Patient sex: M
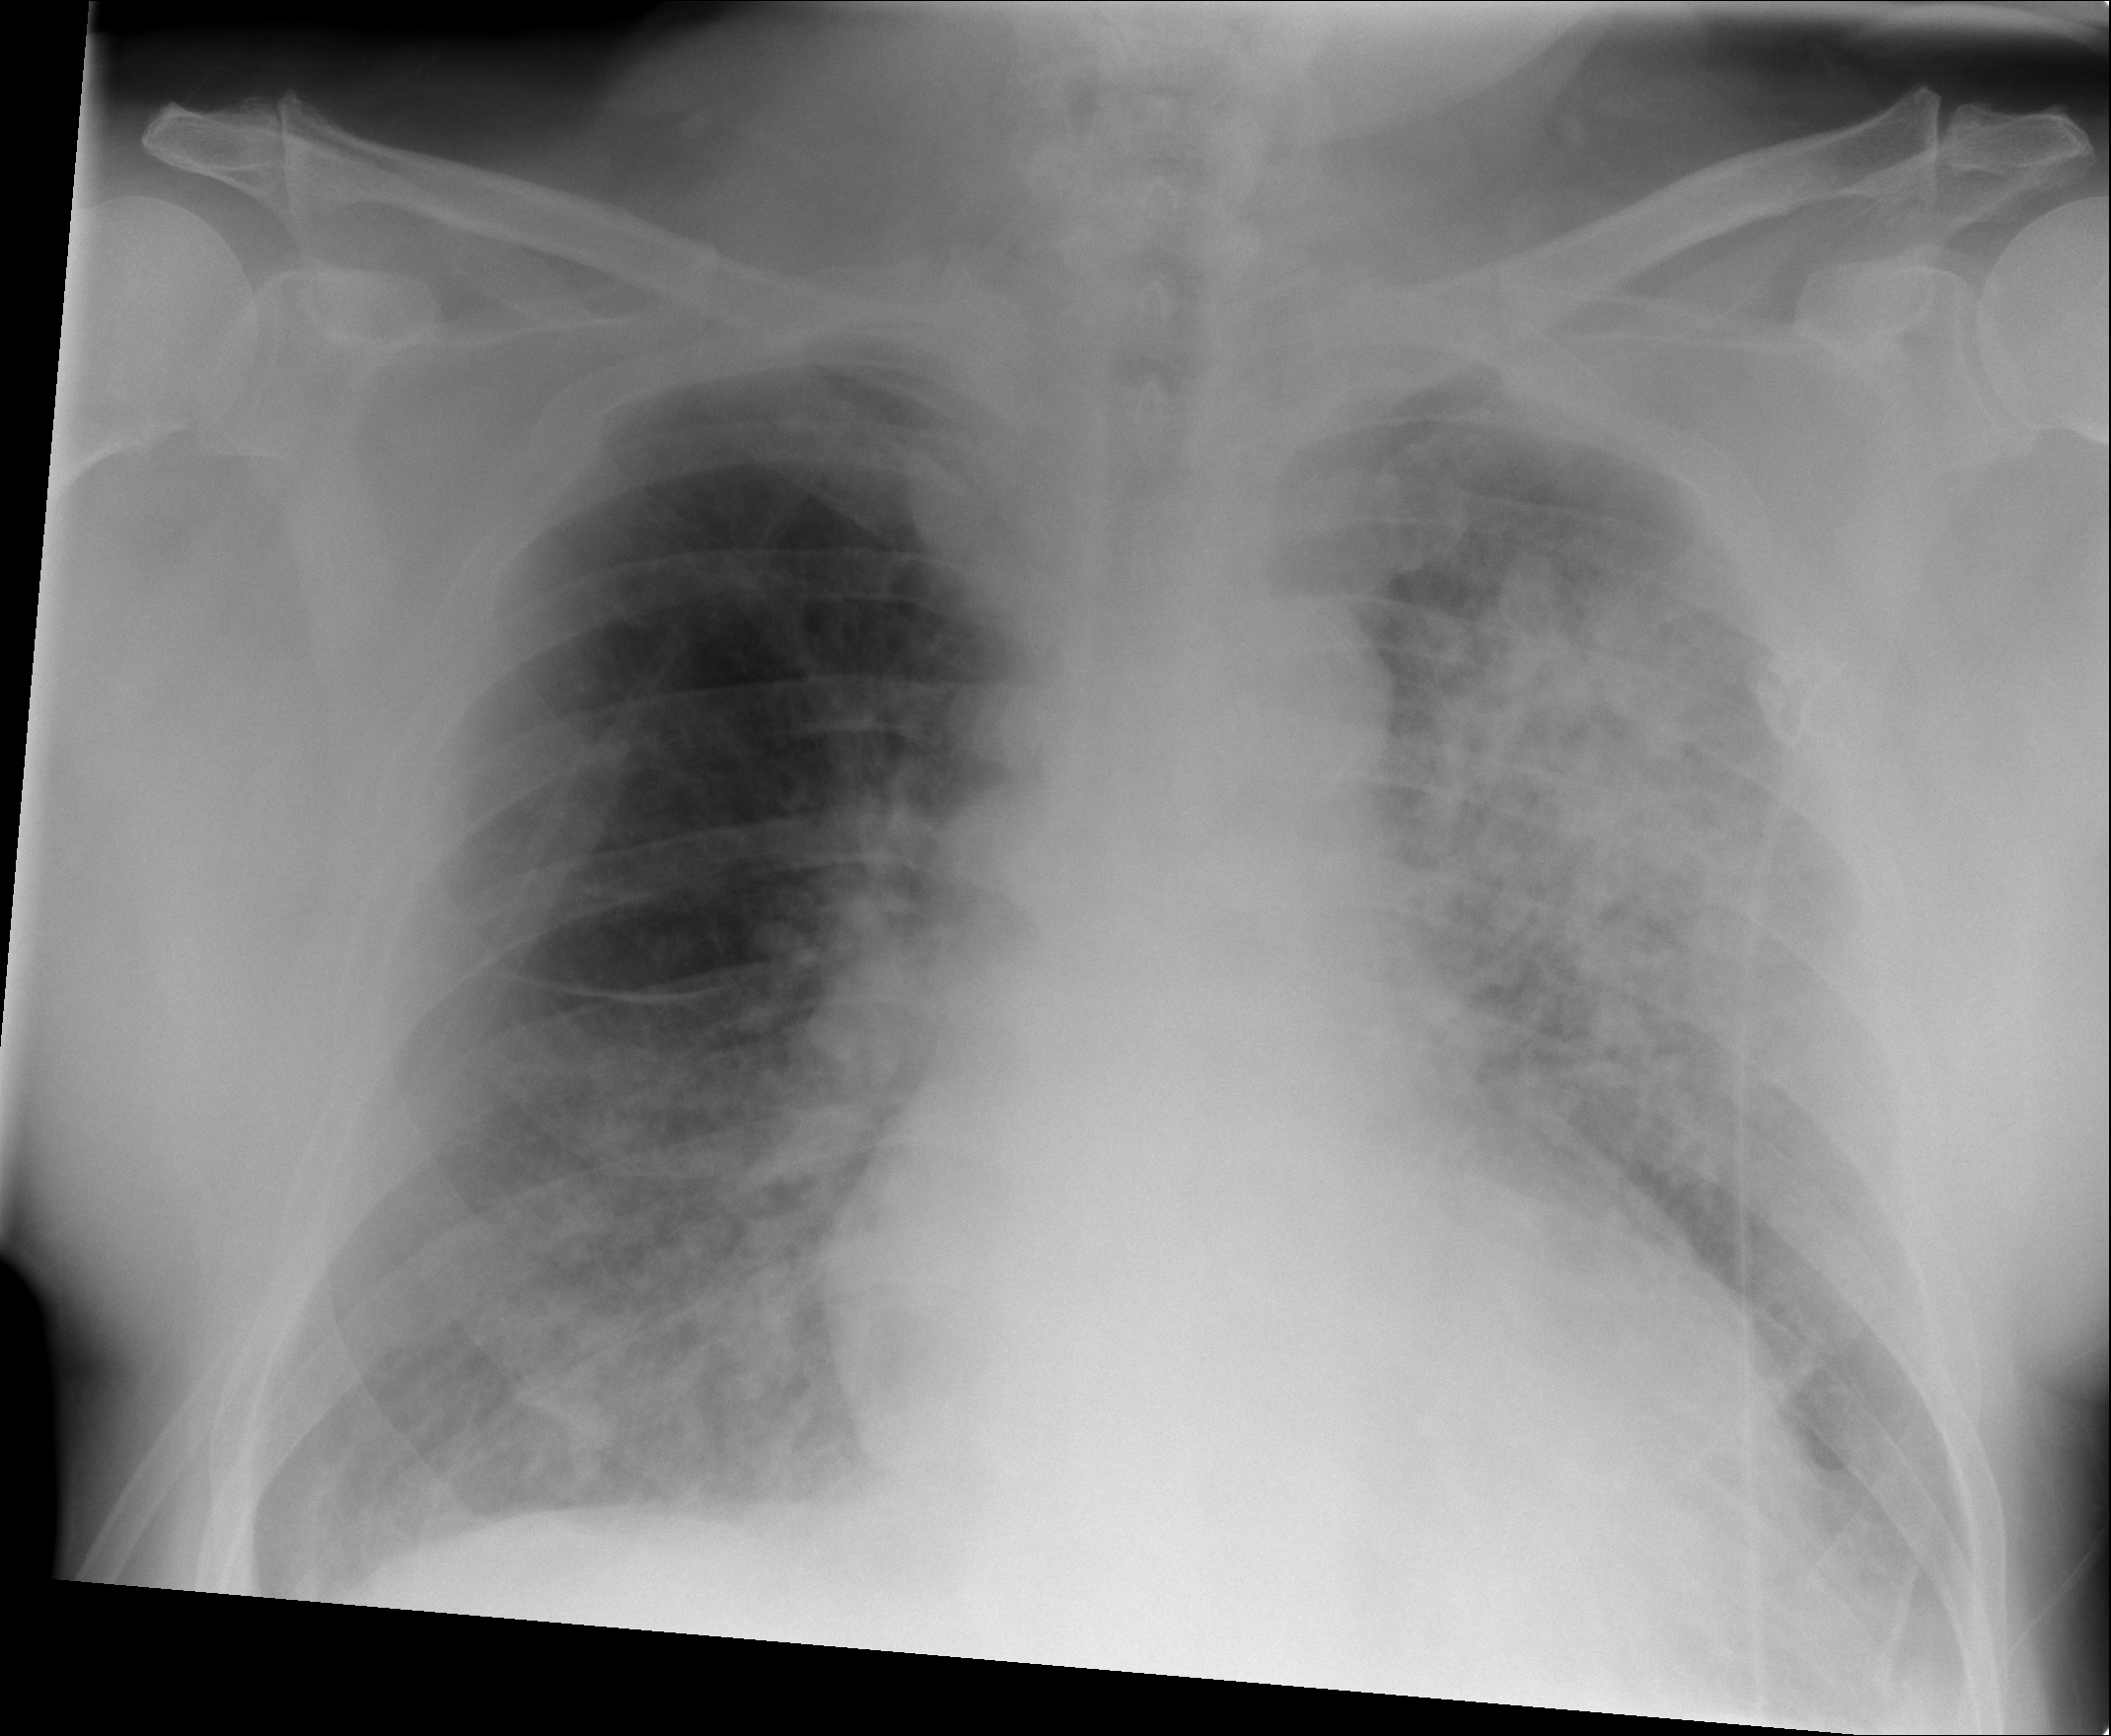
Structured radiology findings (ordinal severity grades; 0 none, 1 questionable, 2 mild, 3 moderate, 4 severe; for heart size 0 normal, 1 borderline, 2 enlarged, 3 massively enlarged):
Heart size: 2
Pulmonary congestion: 1
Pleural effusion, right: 2
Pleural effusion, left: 2
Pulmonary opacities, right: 2
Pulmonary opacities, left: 3
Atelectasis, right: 2
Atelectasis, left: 3